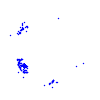
Particle: kaon